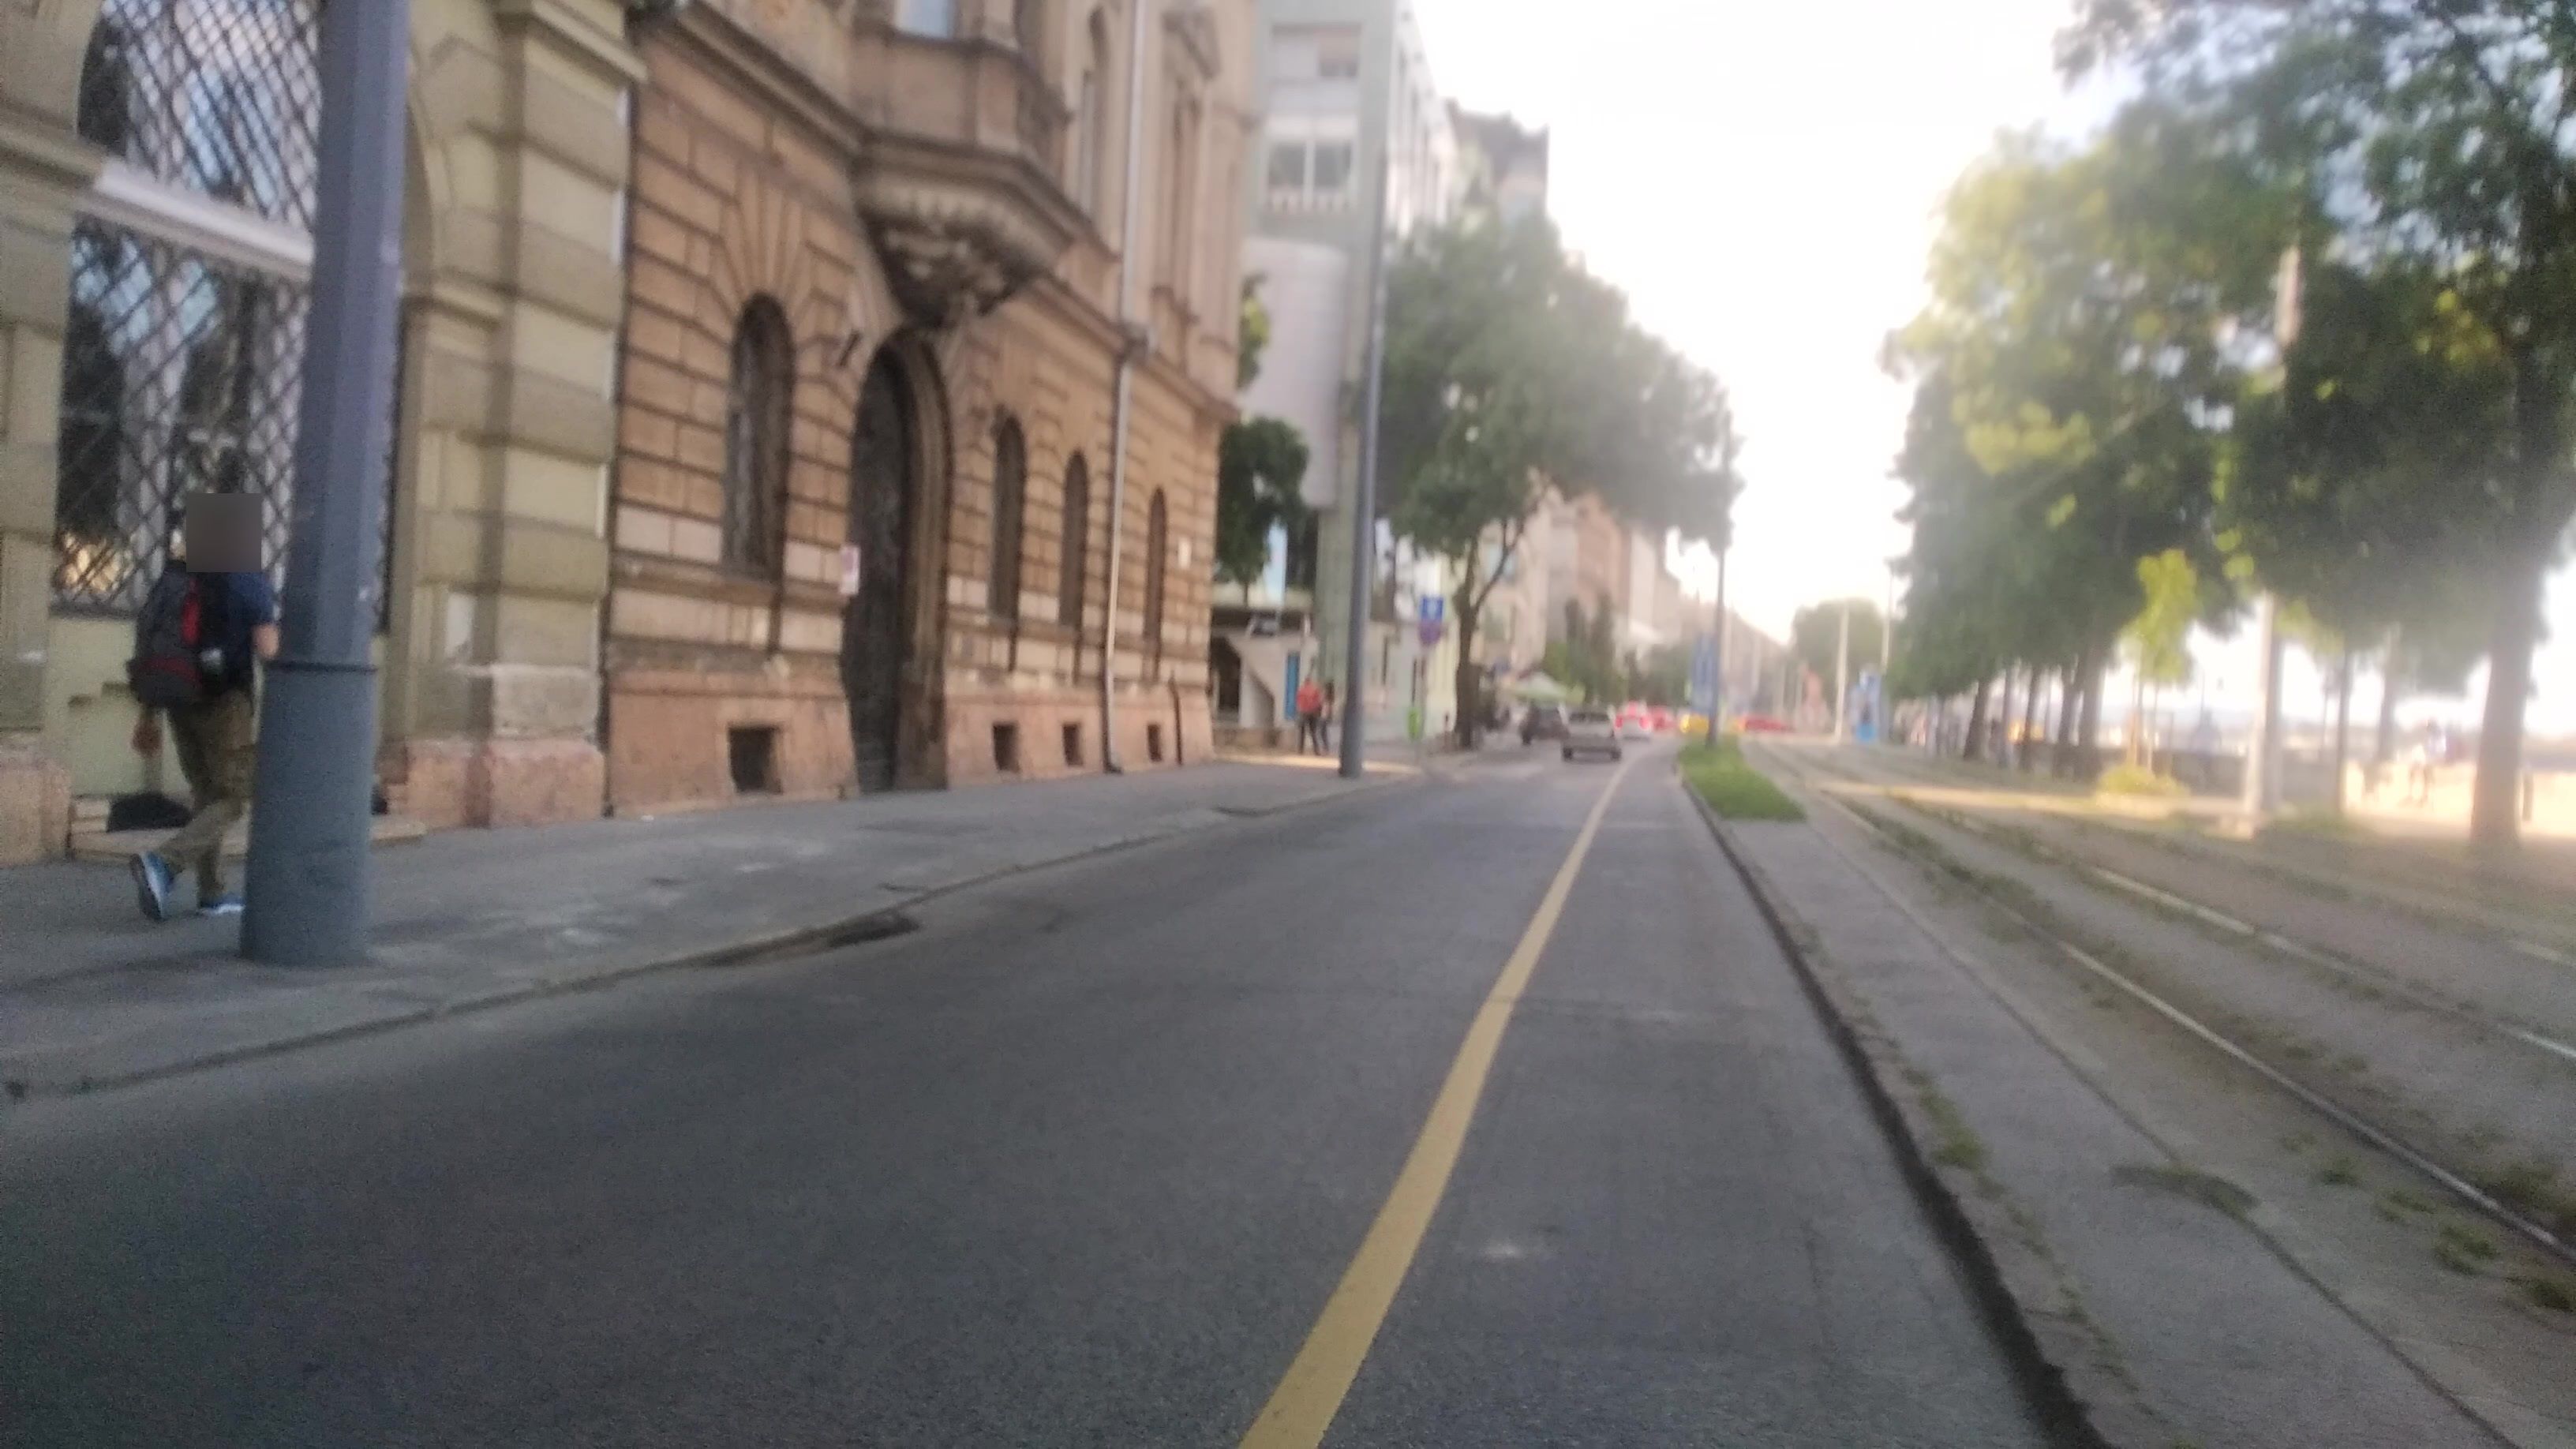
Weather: clear
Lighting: day
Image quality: slightly poor
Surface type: cycling surface
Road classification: footway, cycleway
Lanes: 1
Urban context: urban centre
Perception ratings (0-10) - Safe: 5.12, Lively: 8.97, Beautiful: 7.72, Boring: 2.28, Depressing: 1.56, Wealthy: 5.1